Interaction volume radius: 5 \u00c5
Interaction volume height: 45 \u00c5
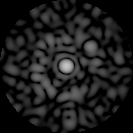
Disorder parameter: 0.8488